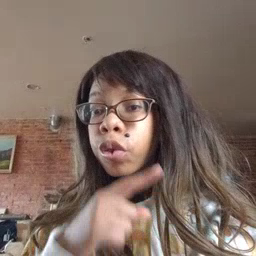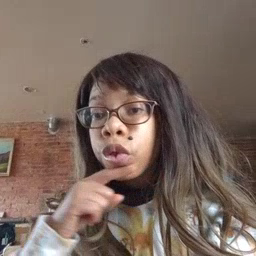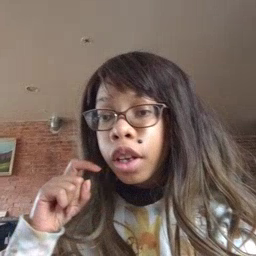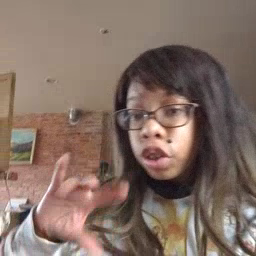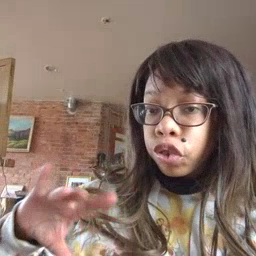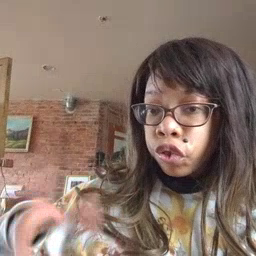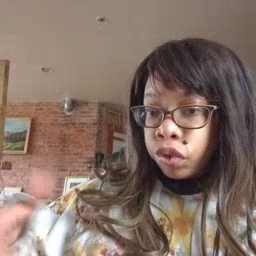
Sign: dryer